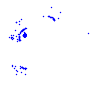
Particle: kaon